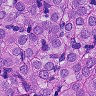
Metastatic tissue present: yes